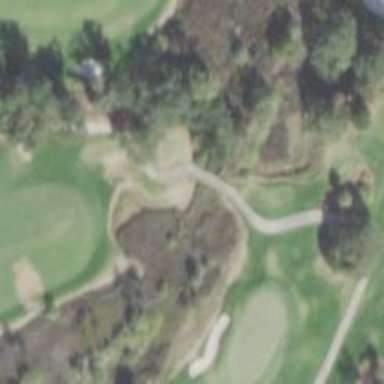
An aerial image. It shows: Service road that includes bridge over golf cart path.